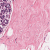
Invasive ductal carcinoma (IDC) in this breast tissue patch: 0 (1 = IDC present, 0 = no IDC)